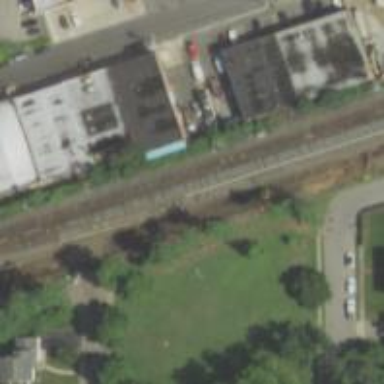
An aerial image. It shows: Electrified rail siding.